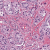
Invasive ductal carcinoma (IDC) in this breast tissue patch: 1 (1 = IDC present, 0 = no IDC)